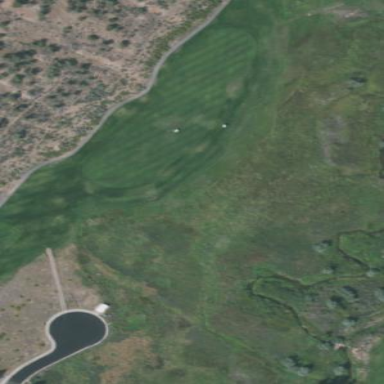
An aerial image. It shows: Golf fairway in the image.